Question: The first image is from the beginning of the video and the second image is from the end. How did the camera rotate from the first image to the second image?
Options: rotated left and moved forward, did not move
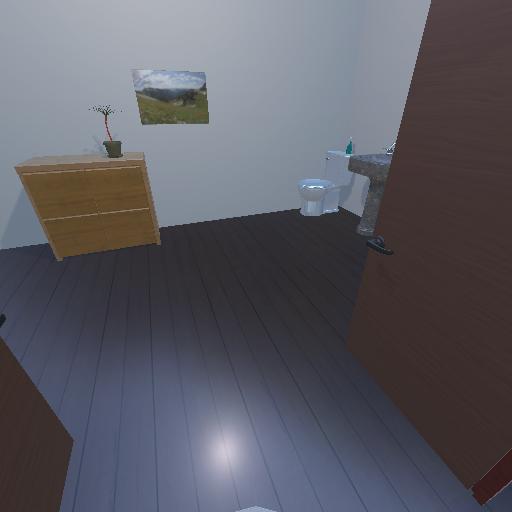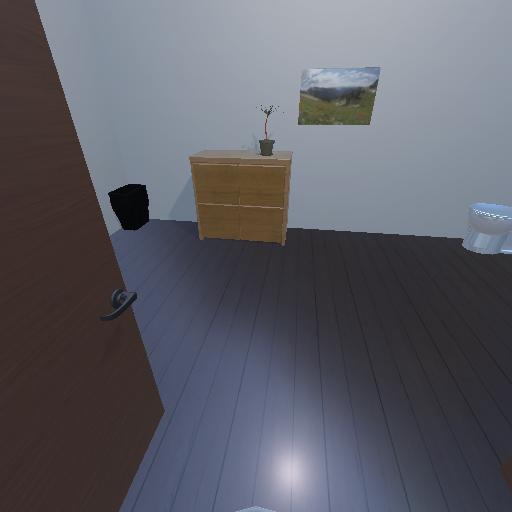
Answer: rotated left and moved forward